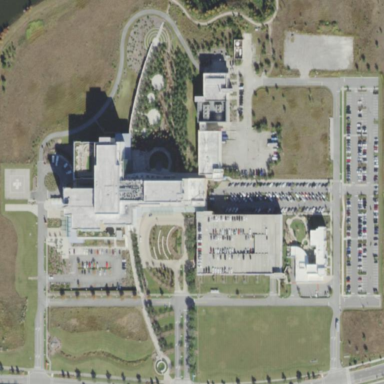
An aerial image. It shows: Healthcare facility identified as hospital.